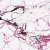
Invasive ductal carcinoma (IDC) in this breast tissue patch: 0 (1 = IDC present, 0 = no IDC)